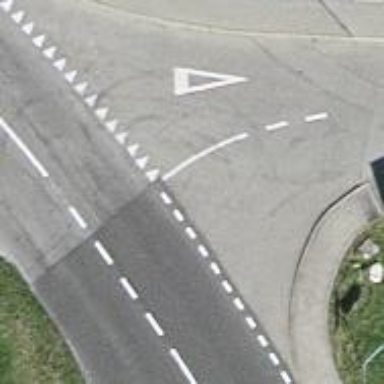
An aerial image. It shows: Road with "give way" sign.